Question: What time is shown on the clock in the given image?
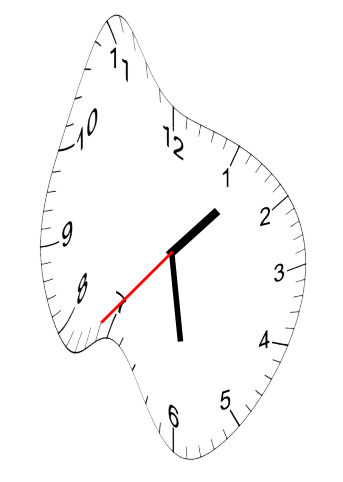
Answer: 01:28:37